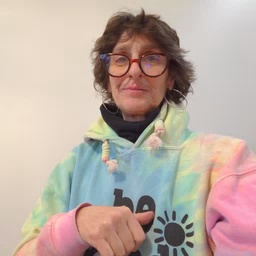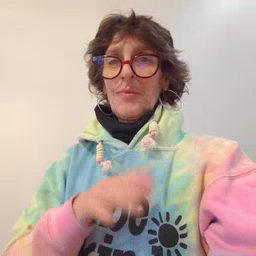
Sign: quiet